Field crop: tomato
Growth stage: 1
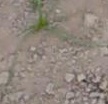
Species: cyperus